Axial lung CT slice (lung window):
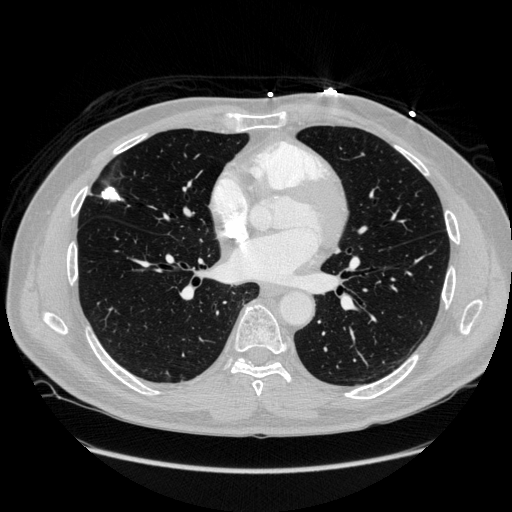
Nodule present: yes
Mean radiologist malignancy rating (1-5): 1.75